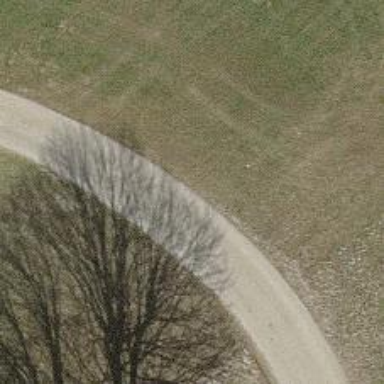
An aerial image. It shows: Track with grade 3 surface.